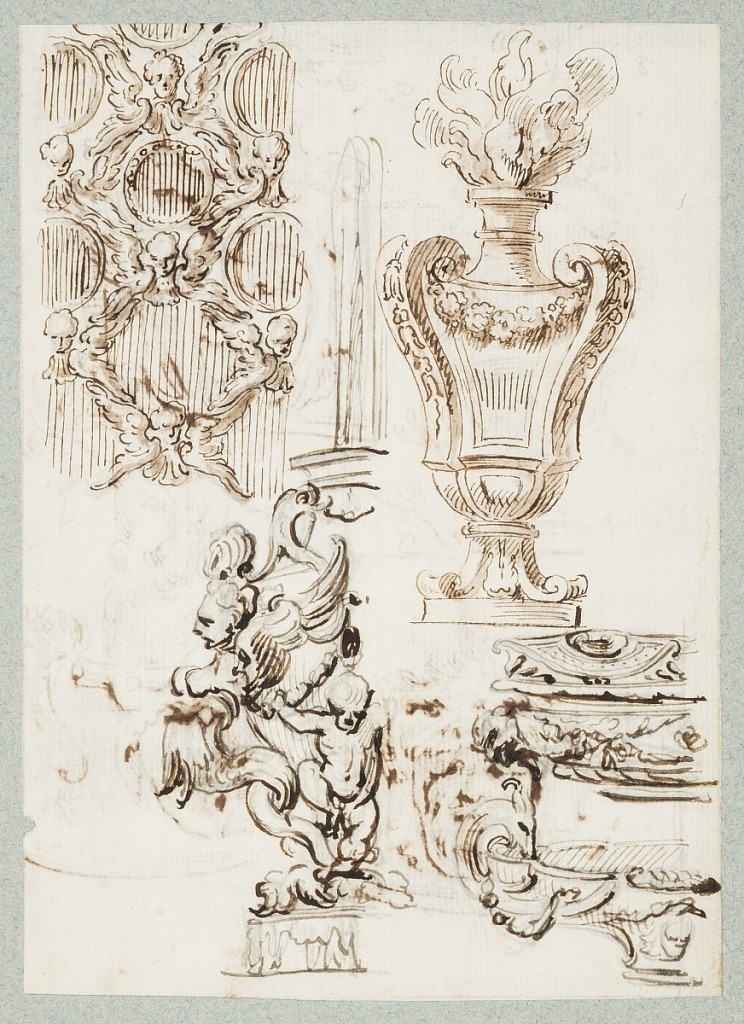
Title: A Pierced Screen, Urn, a Fountain and Two Basins
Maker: Gilles-Marie Oppenord, French, 1672–1742
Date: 1692–99
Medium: Pencil, pen and brown ink and brown wash; verso: pen and brown ink with grey wash
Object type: Album page
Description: Vertical rectangle.

Recto: A pierced screen with seraphs between the interstices; an urn with volute handles used as a perfume burner, a section of a fountain composed of a half figure and putto, and two half sections of sculptured basins.

Verso: Four tree tubs with sculptured mascarons as decoration.

One sheet of paper drawn on recto and verso, mounted onto an album page with window cutout to see verso.